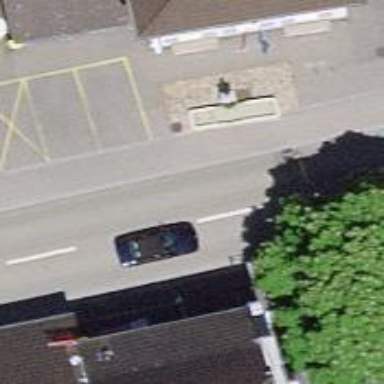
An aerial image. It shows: Bus stop with platform for public transport.